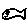
Label: fish